Question: I am a beginner in android world, I just want to learn new things
My problem is that I am not able to insert 'Person Name' text field in the graphical layout.
I have inserted a large text field and changed the id after that when i am inserting person name field to the graphical layout a error pops up displaying
 and when i install L-Preview, it is not able to install.
layout code before adding text field :-
'''
<LinearLayout xmlns:android="http://schemas.android.com/apk/res/android"
xmlns:tools="http://schemas.android.com/tools" android:layout_width="match_parent"
android:layout_height="match_parent" android:paddingLeft="@dimen/activity_horizontal_margin"
android:paddingRight="@dimen/activity_horizontal_margin"
android:paddingTop="@dimen/activity_vertical_margin"
android:paddingBottom="@dimen/activity_vertical_margin" tools:context=".MainActivity"
android:orientation="vertical">
<TextView
android:layout_width="wrap_content"
android:layout_height="wrap_content"
android:textAppearance="?android:attr/textAppearanceLarge"
android:text="Contact Creator"
android:id="@+id/lblCreatorTitle"
android:layout_marginTop="5dp"
android:layout_gravity="center_horizontal" />
'''
layout code after adding text field:-
'''
<TextView
android:layout_width="wrap_content"
android:layout_height="wrap_content"
android:textAppearance="?android:attr/textAppearanceLarge"
android:text="Contact Creator"
android:id="@+id/lblCreatorTitle"
android:layout_marginTop="5dp"
android:layout_gravity="center_horizontal" />
<EditText
android:layout_width="match_parent"
android:layout_height="wrap_content"
android:inputType="textPersonName"
android:text="Name"
android:ems="10"
android:id="@+id/editText"
android:layout_gravity="center_horizontal" />
'''
I am using android studio 0.8.14 and jdk1.8.0_25 and API 20 :Android 4.4W.
Please Help, I am not familiar with many concepts in android as i am new to this.
Thanks in advance!
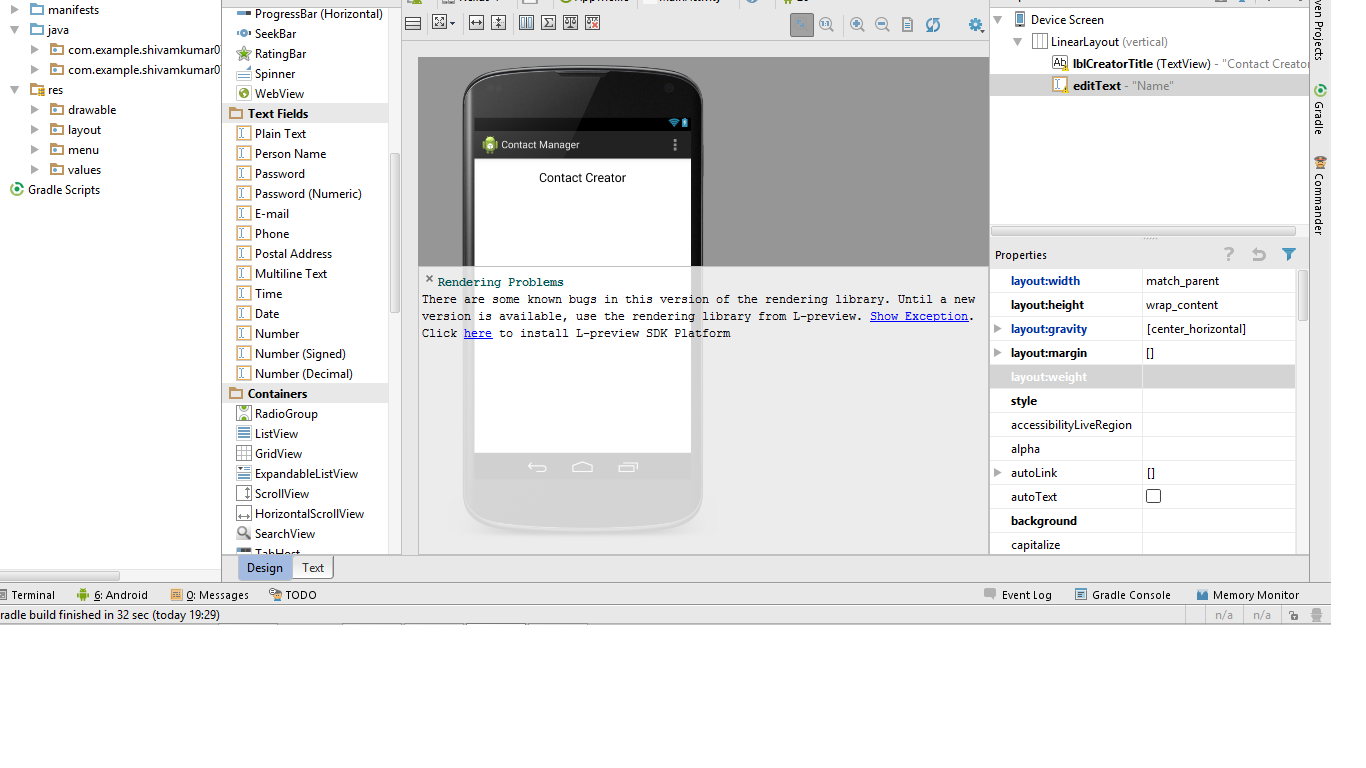
Answer: Please install and use the full release of API 21 instead; ignore what it says about L preview; that error message is old.
Though it's not clear from what the UI tells you, API 20 is only intended for developing Android Wear apps; by your screenshot, it looks like you're trying to build a phone application, so API 21 would be a better choice.